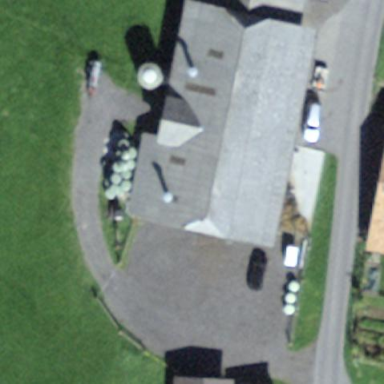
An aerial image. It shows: Farmyard area.